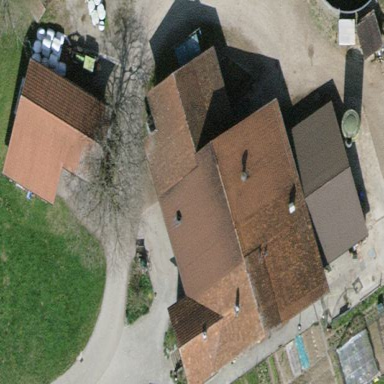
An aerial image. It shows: Farmyard area.